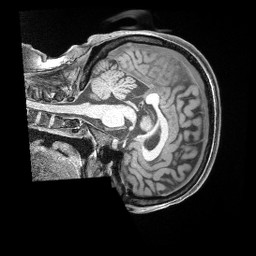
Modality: T1w
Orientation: sagittal
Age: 38
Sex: female
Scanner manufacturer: siemens
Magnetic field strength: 3 T
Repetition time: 2 s
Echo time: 0.00211 s